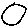
Label: circle